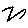
Label: zigzag